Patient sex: M
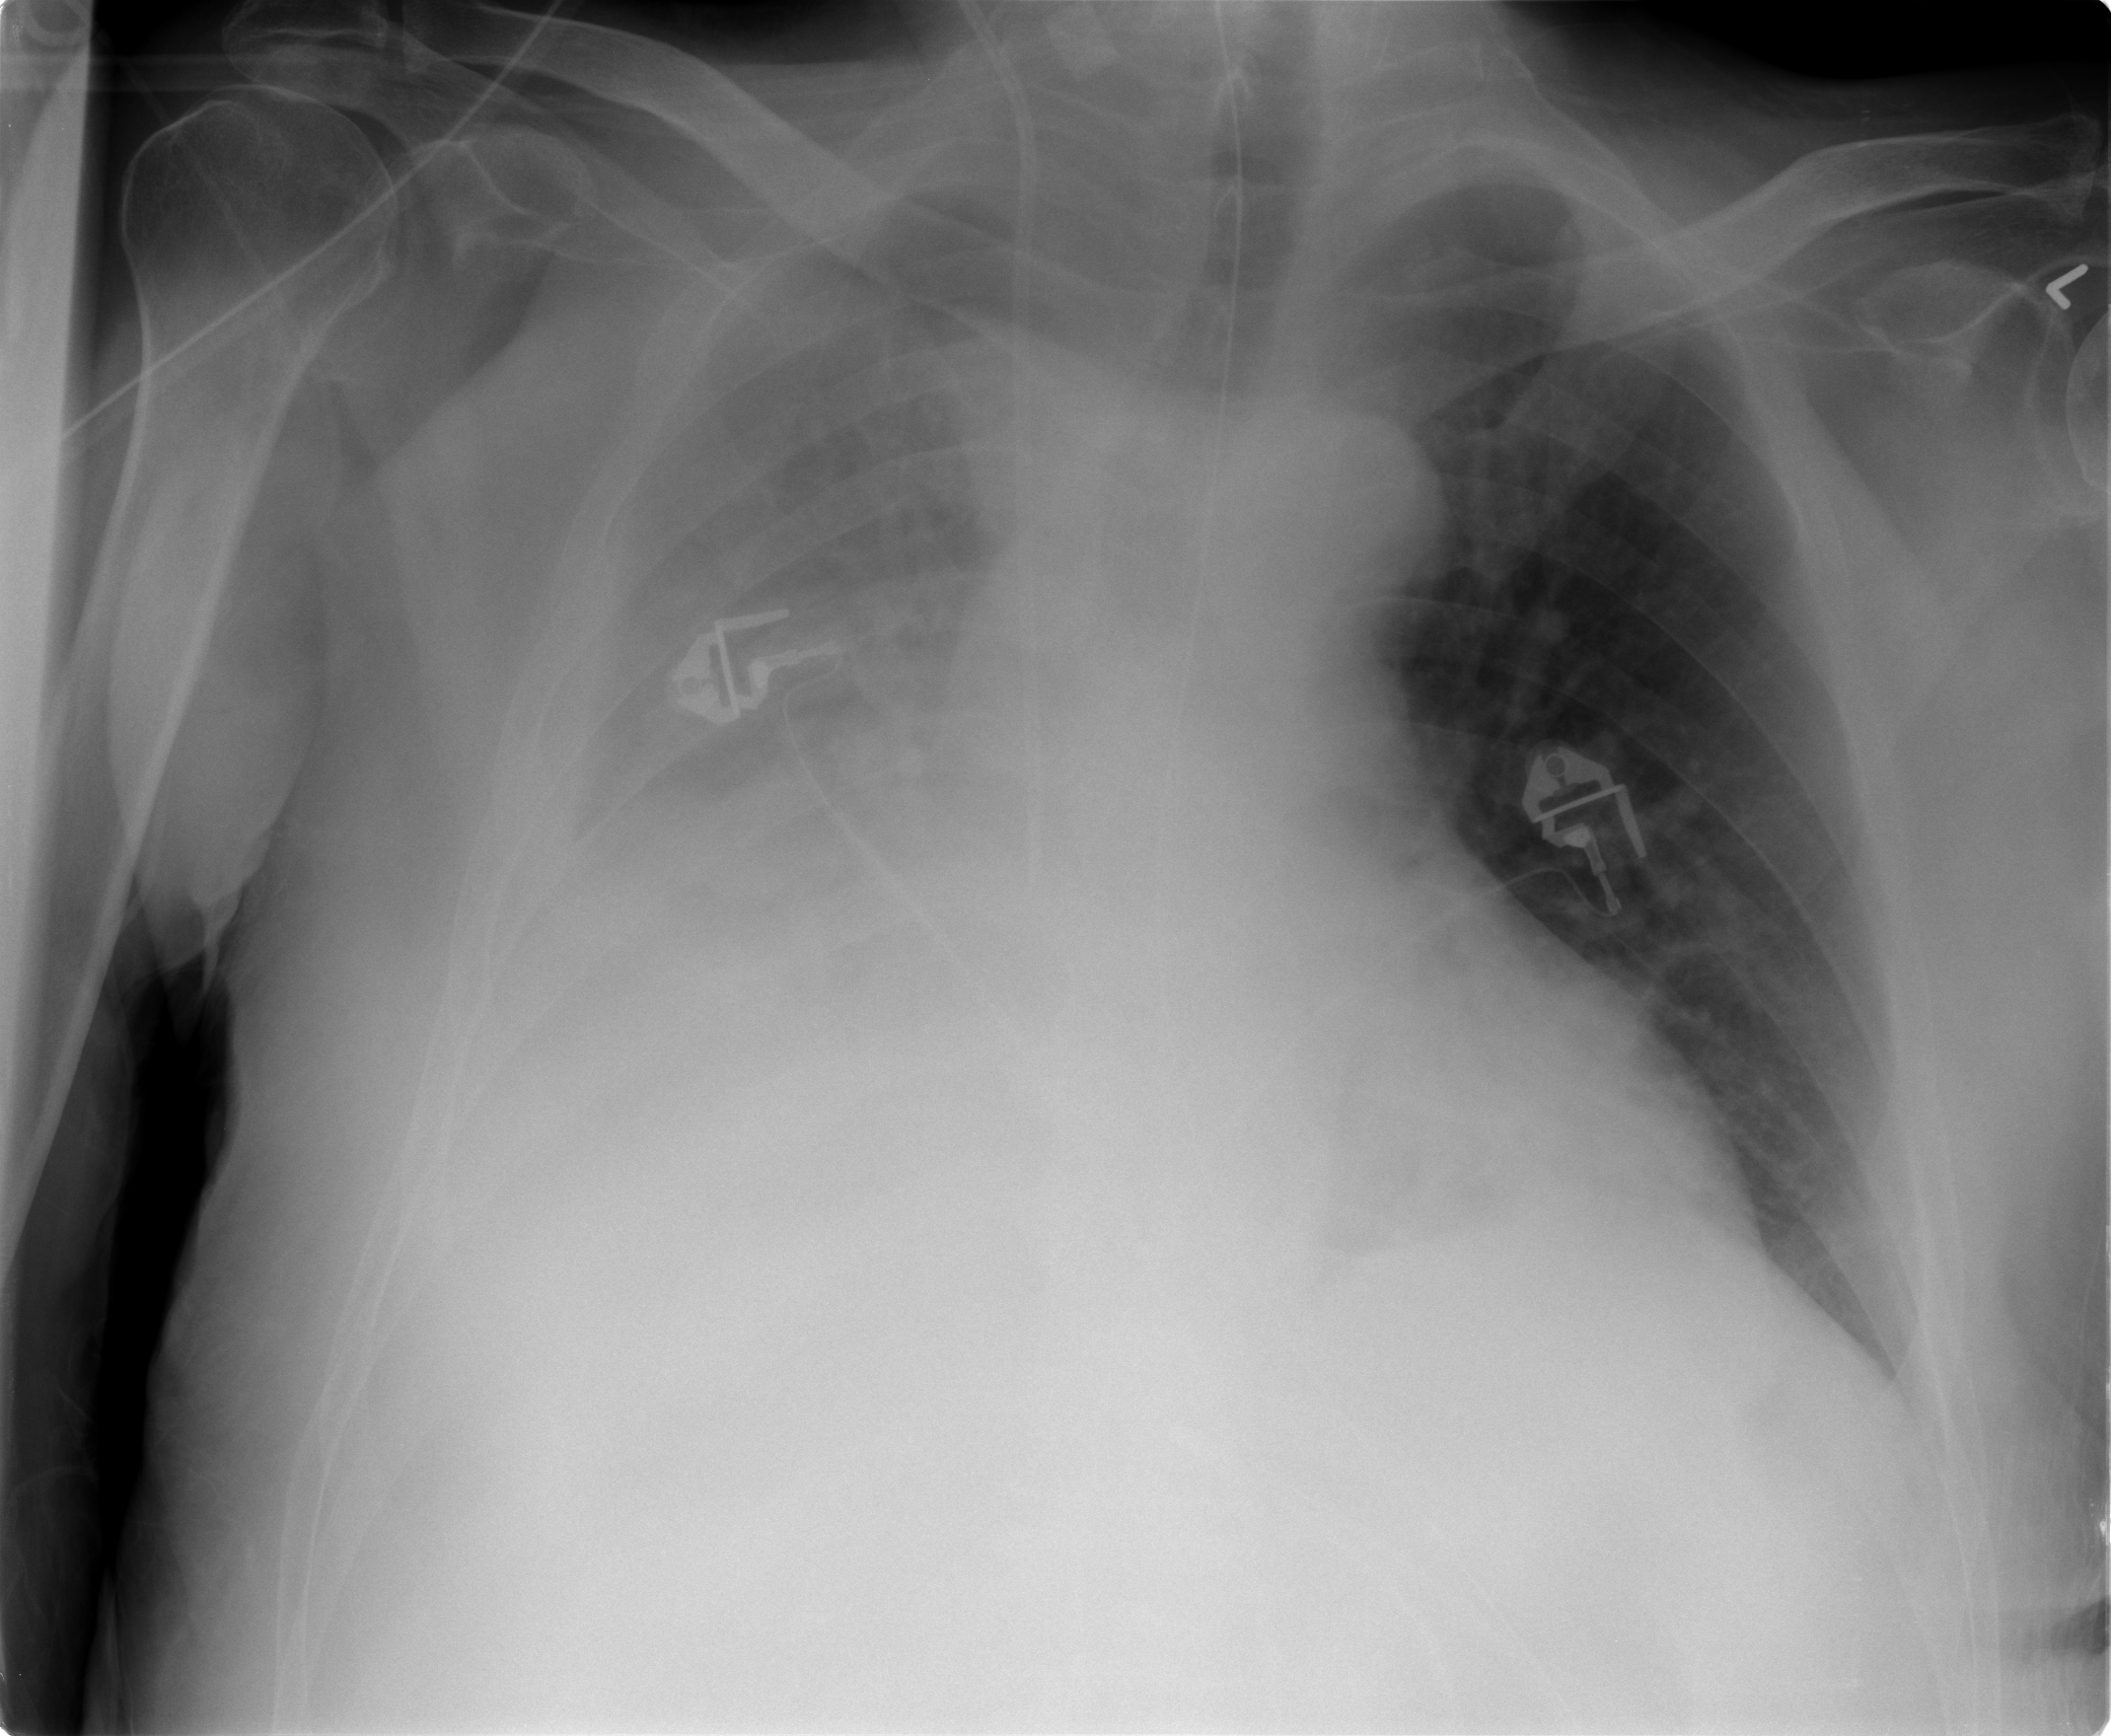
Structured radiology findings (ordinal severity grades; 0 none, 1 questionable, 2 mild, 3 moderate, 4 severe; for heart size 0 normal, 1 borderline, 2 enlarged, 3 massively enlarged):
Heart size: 2
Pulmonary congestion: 0
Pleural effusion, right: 3
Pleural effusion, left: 2
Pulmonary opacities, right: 2
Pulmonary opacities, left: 0
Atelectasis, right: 3
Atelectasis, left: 0